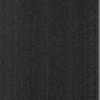
Label: dusty